Question: I have a DataTable which has the currency pair field and other columns as follows

I tried the following way to implement this
'''
private void CopyColumns(DataTable source, DataTable dest, params string[] columns)
{
foreach (DataRow sourcerow in source.Rows)
{
DataRow destRow = dest.NewRow();
foreach (string colname in columns)
{
destRow[colname] = sourcerow[colname];
}
dest.Rows.Add(destRow);
}
}
'''
Is it possible to copy one DataTable to another using select and Insert query?
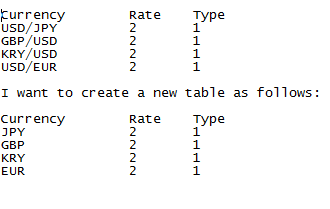
Answer: '''
private void CopyColumns(DataTable source, DataTable dest, params string[] columns)
{
dest = source.AsEnumerable()
.Select(row=> {
DataRow newRow = dest.NewRow();
newRow[columns[0]] = ((string)row[columns[0]])
.Replace("USD","").Trim('/');
for(int i = 1; i < columns.Length; i++) {
newRow[columns[i]] = row[columns[i]];
}
return newRow;
}).CopyToDataTable();
}
'''